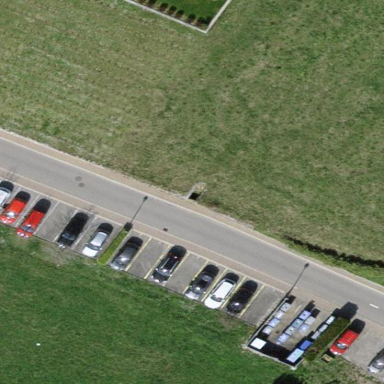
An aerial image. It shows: Parking area with surface.